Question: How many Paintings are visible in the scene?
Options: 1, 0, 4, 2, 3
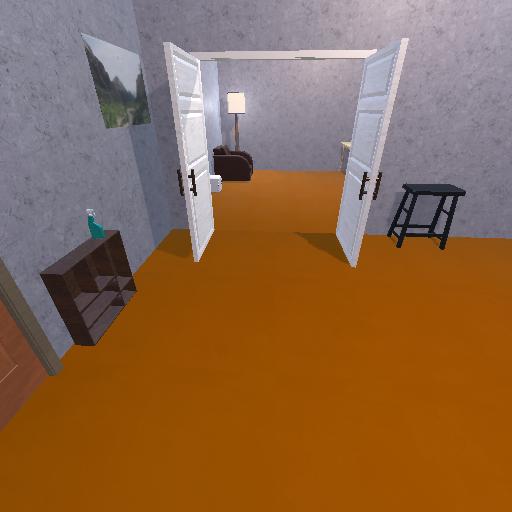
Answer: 1